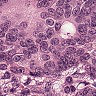
Metastatic tissue present: yes